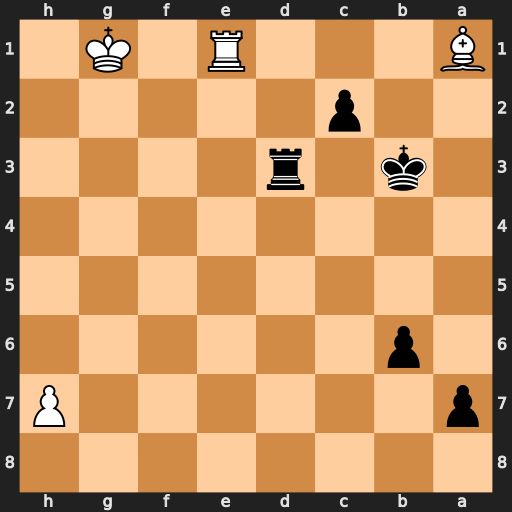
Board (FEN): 8/p6P/1p6/8/8/1k1r4/2p5/B3R1K1
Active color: b
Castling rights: -
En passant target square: -
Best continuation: Rd1 h8=Q Rxe1+ Kf2 c1=Q